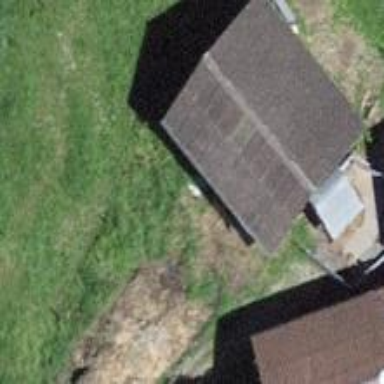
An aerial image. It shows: Rural barn.